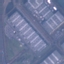
Label: Industrial